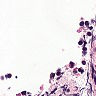
Metastatic tissue present: no